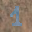
Label: 1